【题型】解答题　【知识点】解析几何　【难度】medium
已知点 \( A \) 为椭圆 \( \Gamma: \frac{x^2}{6} + \frac{y^2}{2} = 1 \) 上一点，\( F_1, F_2 \) 分别为椭圆的左、右焦点.

\noindent (1) 求椭圆 \( \Gamma: \frac{x^2}{6} + \frac{y^2}{2} = 1 \) 的离心率；

\noindent (2) 若点 \( A \) 的横坐标为 2，求 \( |AF_1| \) 的长.

\noindent (3) 设 \( \Gamma \) 的上、下顶点分别为 \( M_1, M_2 \)，点 \( B \) 为椭圆 \( \Gamma: \frac{x^2}{6} + \frac{y^2}{2} = 1 \) 上一点，记 \( \triangle BF_1F_2 \) 的面积为 \( S_1 \)，\( \triangle BM_1M_2 \) 的面积为 \( S_2 \)，若 \( S_1 \ge S_2 \)，求 \( |OB| \) 的取值范围.
【解答】
\noindent 【答案】
(1) \(\displaystyle \frac{\sqrt{6}}{3}\)

\noindent (2) \(\displaystyle \frac{5\sqrt{6}}{3}\)

\noindent (3) \(\displaystyle \left(\sqrt{2},\frac{3\sqrt{10}}{5}\right]\)

\vspace{1em}
\noindent 【知识点】求平面两点间的距离、根据椭圆方程求 \(a\)、\(b\)、\(c\)、求椭圆的离心率或离心率的取值范围、求椭圆中的参数及范围

\vspace{1em}
\noindent 【分析】
(1) 根据椭圆方程求 \(a,b,c\)，即可得离心率；

\noindent (2) 设 \(A(2,y_0)\)，代入椭圆方程可得 \(y_0^2 = \frac{2}{3}\)，利用两点间距离公式运算求解；

\noindent (3) 设 \(B\bigl(\sqrt{6}\cos\theta,\sqrt{2}\sin\theta\bigr),\sin\theta\cos\theta\neq 0\)，结合面积关系可得 \(|\tan\theta|\ge\frac{\sqrt{6}}{2}\)，再利用两点间距离公式结合齐次式问题分析求解。

\vspace{1em}
\noindent 【详解】
(1) 由题意可知：\(a = \sqrt{6}, b = \sqrt{2}, c = \sqrt{a^2 - b^2} = 2\)，

所以椭圆 \(\Gamma\) 的离心率 \(e = \frac{c}{a} = \frac{\sqrt{6}}{3}\)。

\vspace{0.5em}
\noindent (2) 由 (1) 可知：\(F_1(-2,0), F_2(2,0)\)，

设 \(A(2,y_0)\)，则 \(\frac{4}{6} + \frac{y_0^2}{2} = 1\)，解得 \(y_0^2 = \frac{2}{3}\)，

所以 \(|AF_1| = \sqrt{(2+2)^2 + y_0^2} = \frac{5\sqrt{6}}{3}\)。

\vspace{0.5em}
\noindent (3) 由 (1) 可知：\(|M_1M_2| = 2b = 2\sqrt{2}, |F_1F_2| = 2c = 4\)，

设 \(B\bigl(\sqrt{6}\cos\theta,\sqrt{2}\sin\theta\bigr),\sin\theta\cos\theta\neq 0\)，

则 \(S_1 = \frac{1}{2}|\sqrt{2}\sin\theta|\times 4 = 2\sqrt{2}|\sin\theta|, S_2 = \frac{1}{2}|\sqrt{6}\cos\theta|\times 2\sqrt{2} = 2\sqrt{3}|\cos\theta|\)，

若 \(S_1 \ge S_2\)，即 \(2\sqrt{2}|\sin\theta| \ge 2\sqrt{3}|\cos\theta|\)，可得 \(|\tan\theta| \ge \frac{\sqrt{6}}{2}\)，

因为 \(|OB| = \sqrt{6\cos^2\theta + 2\sin^2\theta} = \sqrt{\frac{6\cos^2\theta + 2\sin^2\theta}{\cos^2\theta + \sin^2\theta}} = \sqrt{\frac{6 + 2\tan^2\theta}{1 + \tan^2\theta}} = \sqrt{\frac{4}{1 + \tan^2\theta} + 2}\)，

由 \(|\tan\theta| \ge \frac{\sqrt{6}}{2}\)，即 \(\tan^2\theta \ge \frac{3}{2}\)，则 \(1 + \tan^2\theta \ge \frac{5}{2}\)，可得 \(0 < \frac{1}{1 + \tan^2\theta} \le \frac{2}{5}\)，

可得 \(|OB| = \sqrt{\frac{4}{1 + \tan^2\theta} + 2} \in \left(\sqrt{2},\frac{3\sqrt{10}}{5}\right]\)，即 \(|OB|\) 的取值范围为 \(\left(\sqrt{2},\frac{3\sqrt{10}}{5}\right]\)。

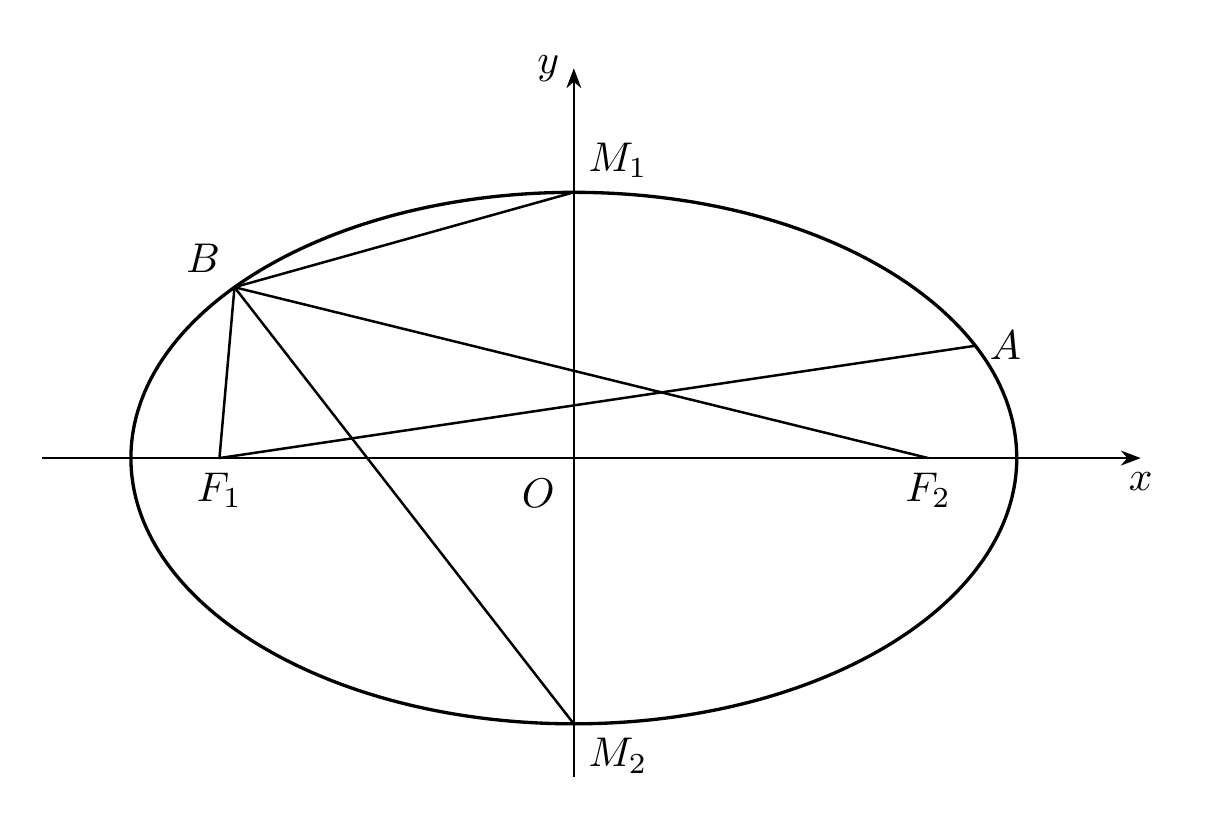